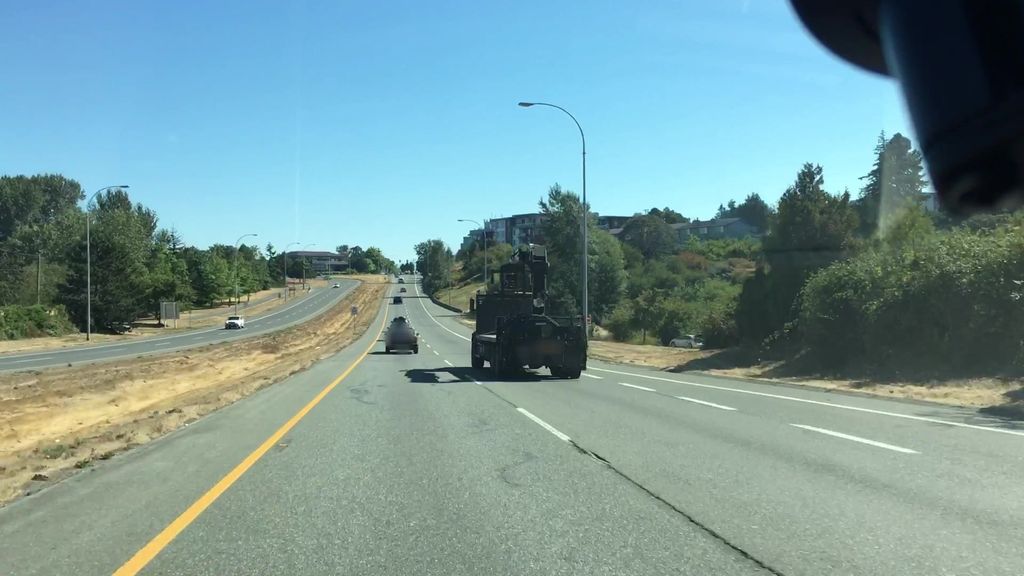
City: victoria